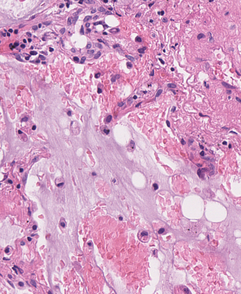
Tumor epithelial tissue: no
Tumor-associated stroma tissue: no
Normal tissue: yes